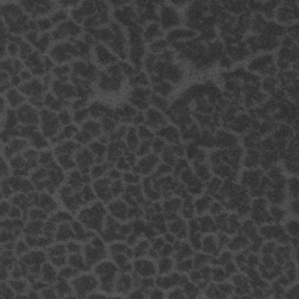
Label: frost